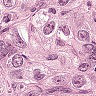
Metastatic tissue present: yes